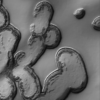
Label: not_dusty